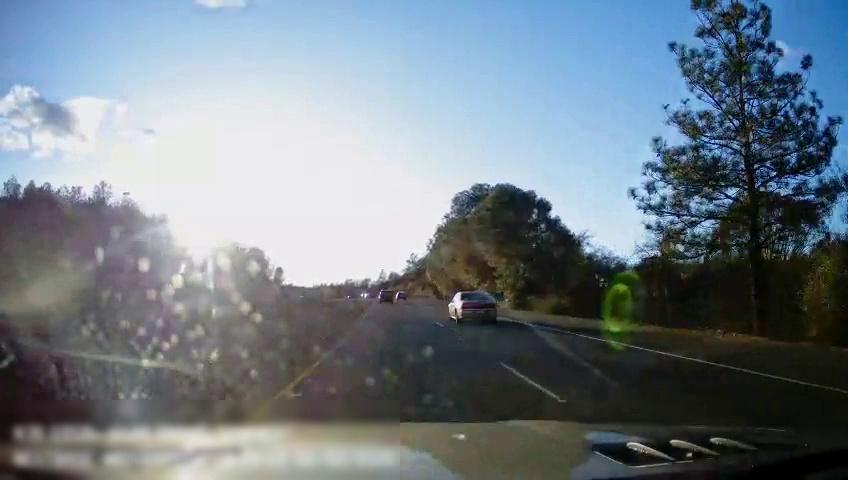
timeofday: Day
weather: Sunny
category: Drivable Space
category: Drivable Space
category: Vehicles | SUV
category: Vehicles | Car
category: Vehicles | Car
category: Lanes | Current Lane
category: Lanes | Current Lane
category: Lanes | Alternate Lane